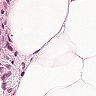
Metastatic tissue present: no